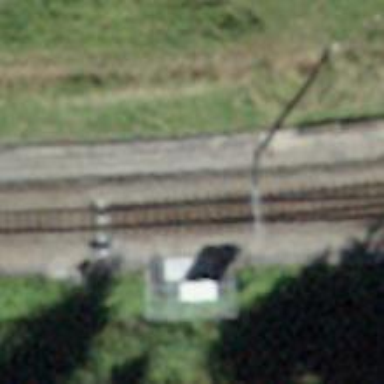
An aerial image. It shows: Railway switch.